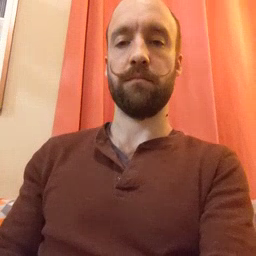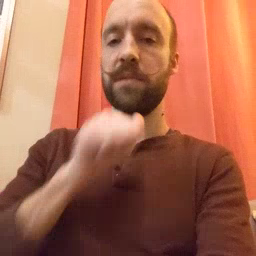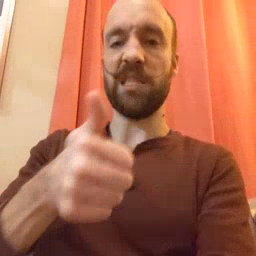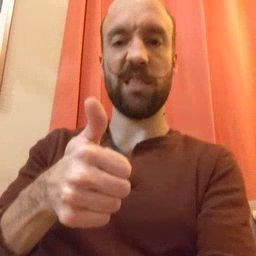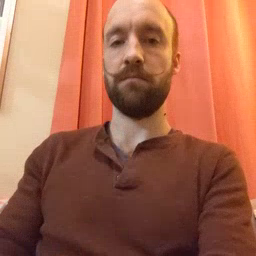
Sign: not